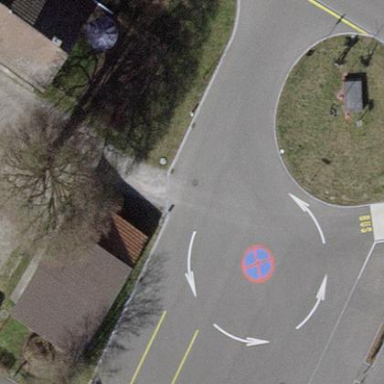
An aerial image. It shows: Asphalt road with roundabout junction designed for service vehicles.